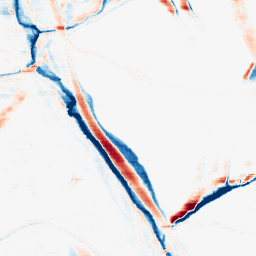
Category: morphological
Decomposition family: morphological_rect
Decomposition parameters: operation: average
width: 20
height: 5
Upsampling method: sinc_blackman
Upsampling parameters: scale: 8
kernel_size: 16
Upsampling scale: 8